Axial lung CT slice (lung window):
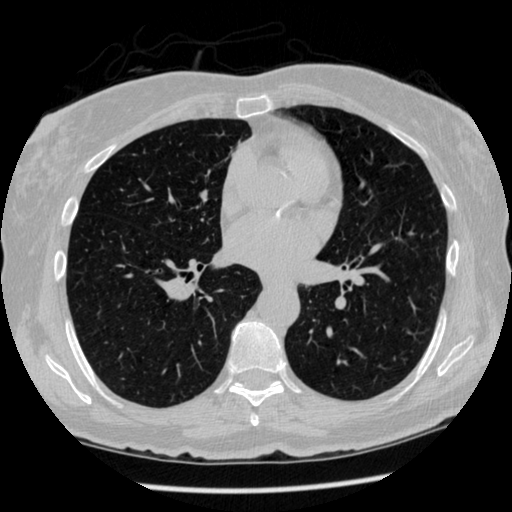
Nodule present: no